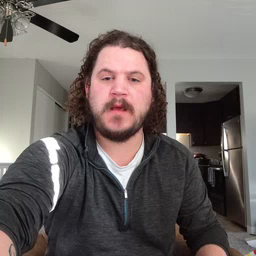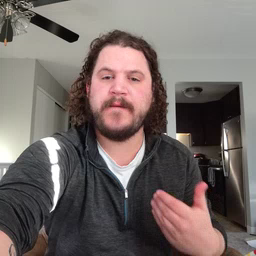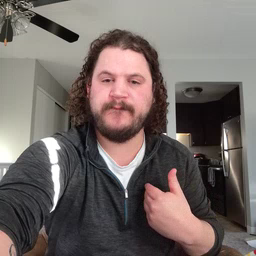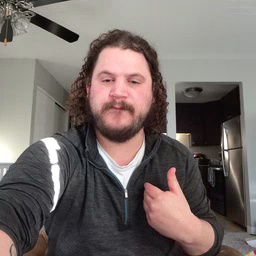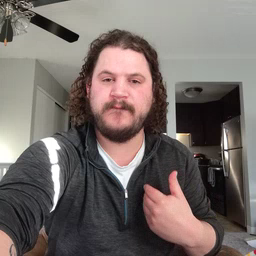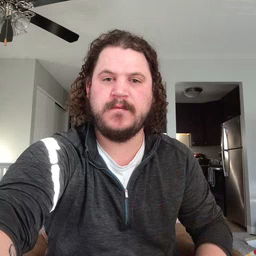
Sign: have